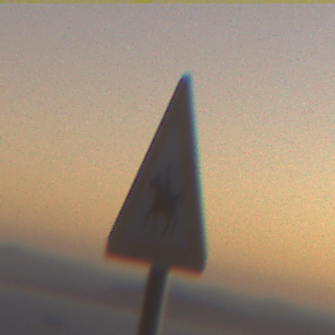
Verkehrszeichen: ReiterRechts
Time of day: Dawn
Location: Outdoor (RoadRail)
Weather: Clear
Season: NotSpecified
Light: Natural